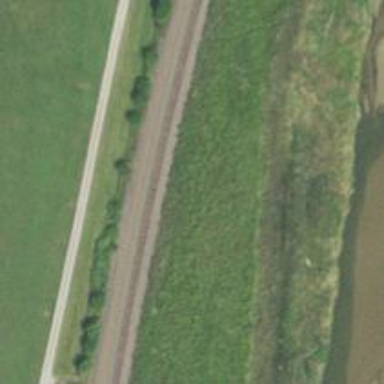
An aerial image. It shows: Railway track.